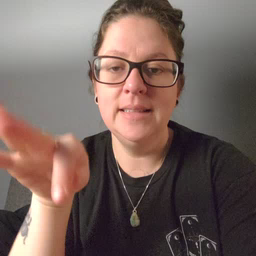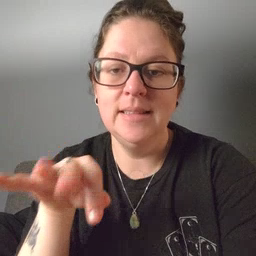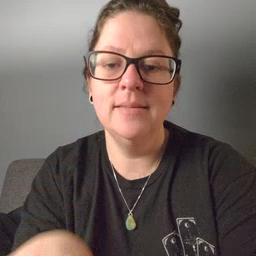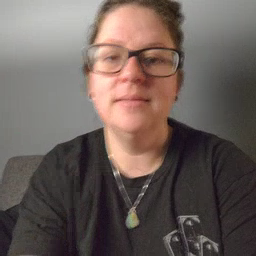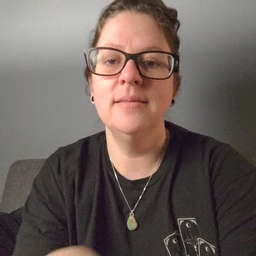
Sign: feet